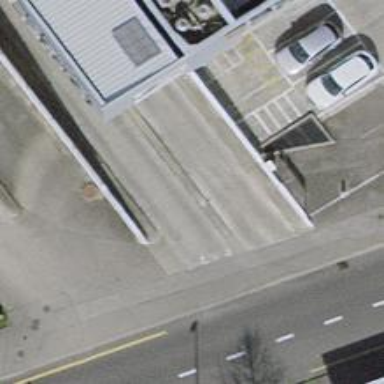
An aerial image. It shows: Parking area.